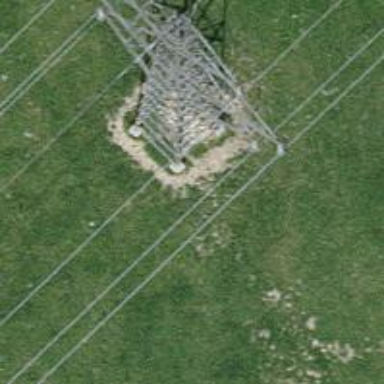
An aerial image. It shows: Power tower.